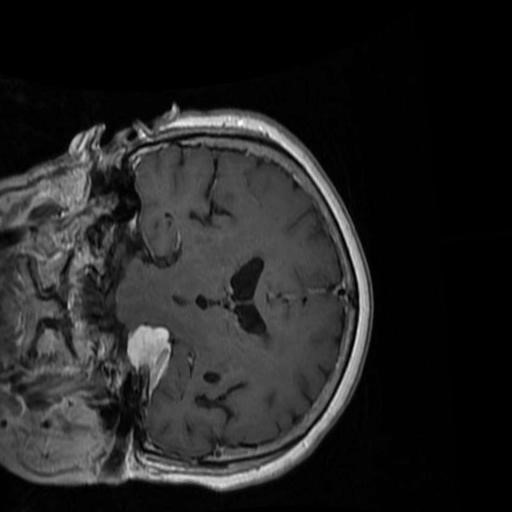
Label: brain_menin